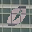
Label: 0